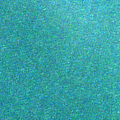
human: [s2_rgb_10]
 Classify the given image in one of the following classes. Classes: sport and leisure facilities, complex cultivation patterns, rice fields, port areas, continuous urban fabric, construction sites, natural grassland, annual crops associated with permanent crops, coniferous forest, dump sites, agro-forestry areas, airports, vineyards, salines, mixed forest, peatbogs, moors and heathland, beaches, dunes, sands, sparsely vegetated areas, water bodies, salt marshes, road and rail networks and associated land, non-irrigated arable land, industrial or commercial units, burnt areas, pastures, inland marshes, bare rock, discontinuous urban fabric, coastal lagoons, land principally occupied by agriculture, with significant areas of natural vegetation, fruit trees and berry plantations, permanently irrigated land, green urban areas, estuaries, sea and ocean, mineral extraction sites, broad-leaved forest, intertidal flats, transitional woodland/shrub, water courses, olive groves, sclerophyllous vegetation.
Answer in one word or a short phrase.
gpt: sea and ocean